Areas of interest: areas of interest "Sport and cultural"
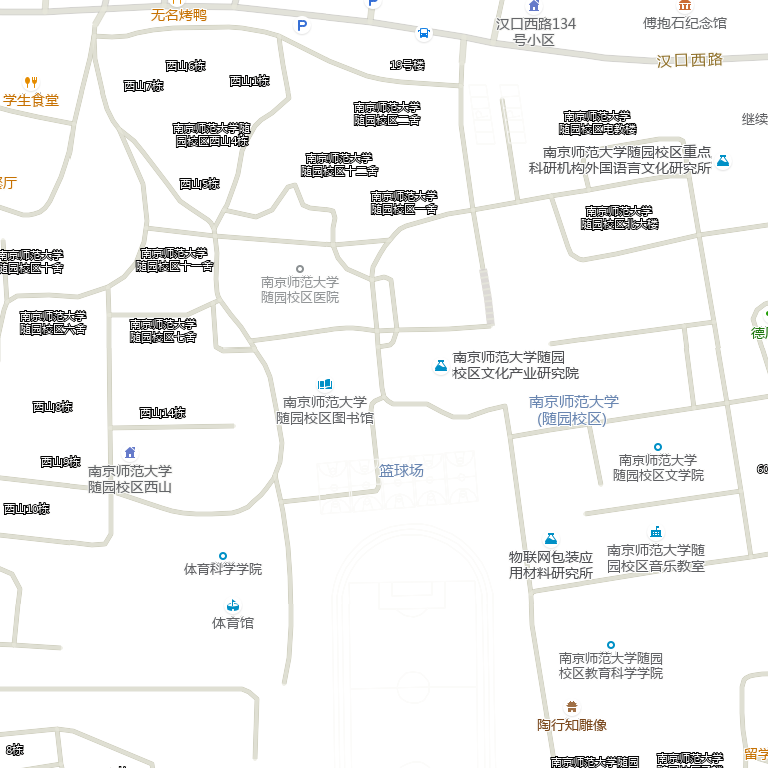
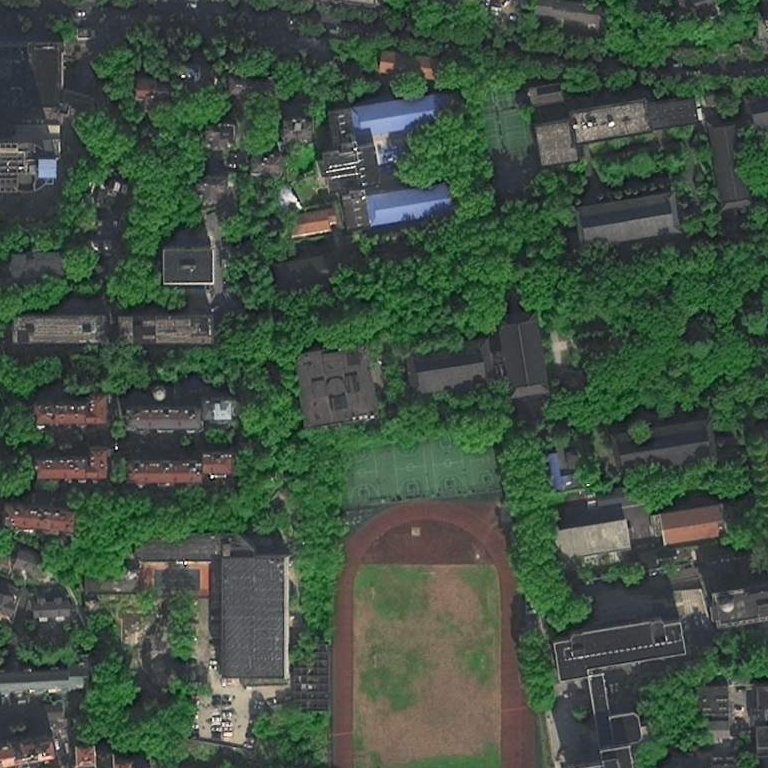